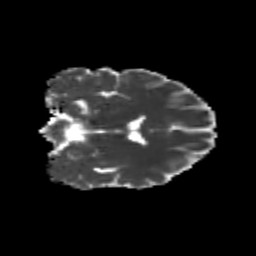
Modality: MD
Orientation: coronal
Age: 24
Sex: female
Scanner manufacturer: siemens
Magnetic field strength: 3 T
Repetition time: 3.5 s
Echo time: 0.104 s